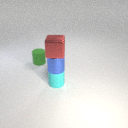
small red metal cube above small cyan rubber cylinder